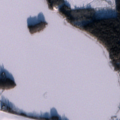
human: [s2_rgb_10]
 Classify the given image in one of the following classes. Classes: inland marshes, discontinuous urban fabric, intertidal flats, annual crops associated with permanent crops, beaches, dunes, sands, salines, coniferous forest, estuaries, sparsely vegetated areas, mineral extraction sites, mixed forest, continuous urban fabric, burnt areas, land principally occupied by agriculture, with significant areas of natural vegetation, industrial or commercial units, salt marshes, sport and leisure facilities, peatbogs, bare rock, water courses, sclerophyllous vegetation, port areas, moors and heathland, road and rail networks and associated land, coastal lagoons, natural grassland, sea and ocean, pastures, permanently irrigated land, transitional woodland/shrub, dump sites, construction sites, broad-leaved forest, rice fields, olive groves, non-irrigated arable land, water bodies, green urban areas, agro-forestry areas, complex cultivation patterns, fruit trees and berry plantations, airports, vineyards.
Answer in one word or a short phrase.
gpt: land principally occupied by agriculture, with significant areas of natural vegetation, coniferous forest, water bodies